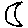
Label: moon